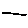
Label: line